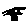
Label: triangle